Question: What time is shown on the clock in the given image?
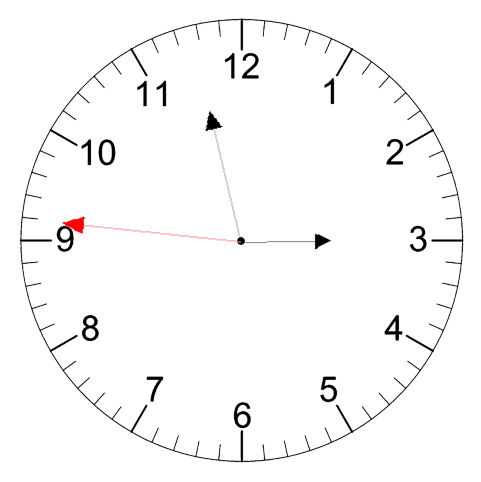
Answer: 02:57:46